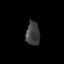
Tissue: skin
Cell type: Epithelial cells
Senescence score: 0.2684
Nuclear area (px): 316
Mean DAPI intensity: 63.525